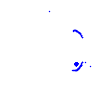
Particle: proton